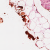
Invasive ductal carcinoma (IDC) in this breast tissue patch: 0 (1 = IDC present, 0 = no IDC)